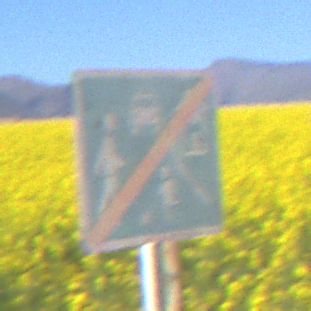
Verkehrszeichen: EndeVerkehrsberuhigterBereich
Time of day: MorningAfternoon
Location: Outdoor (RoadRail)
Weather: Clear
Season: NotSpecified
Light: Natural